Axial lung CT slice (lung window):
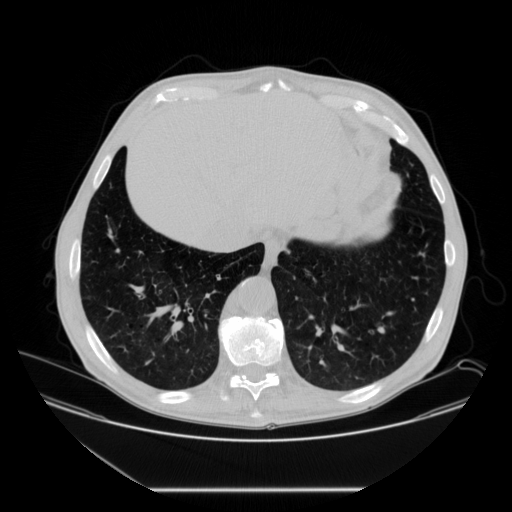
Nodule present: no